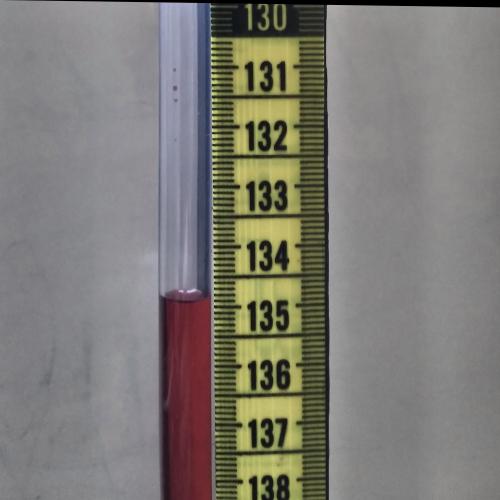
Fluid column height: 134.9 cm